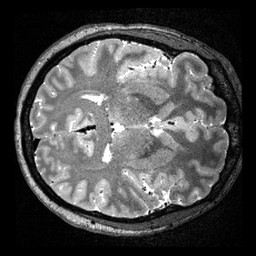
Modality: T2w
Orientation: axial
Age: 27
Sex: male
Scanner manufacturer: siemens
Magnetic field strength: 3 T
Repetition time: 3.2 s
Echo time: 0.479 s